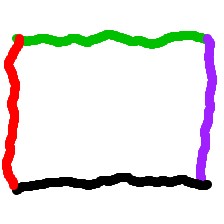
Shape: rectangle